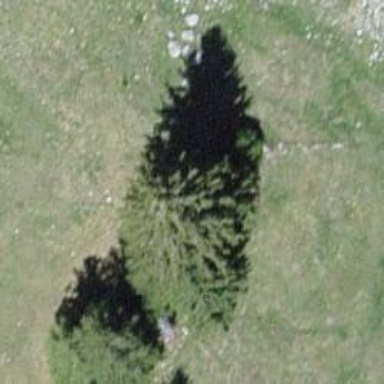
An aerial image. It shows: Needle-leaved tree in its natural environment.